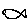
Label: fish